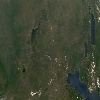
Label: land